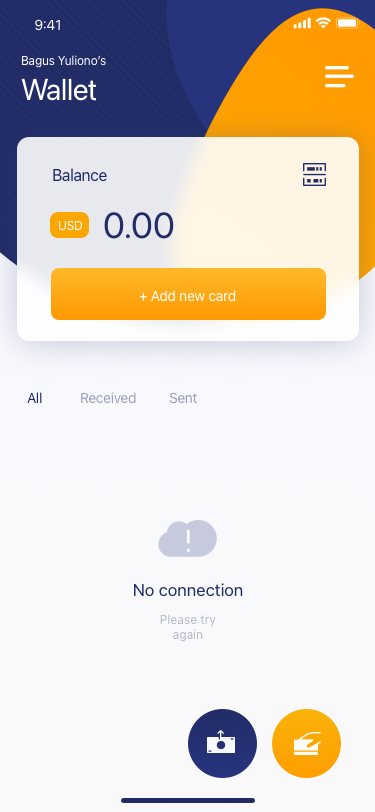
Text in this UI design:
Bagus Yuliono’s
Wallet
Balance
0.00
USD
+ Add new card
All
Received
Sent
No connection
Please try again